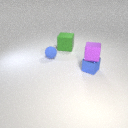
small blue metal cube in front of small blue rubber sphere